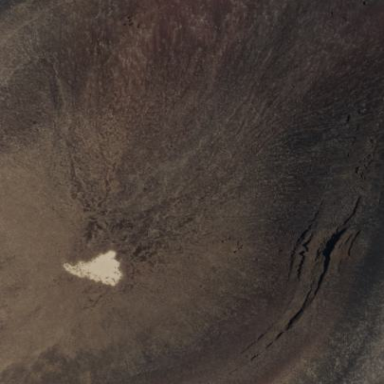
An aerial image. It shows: Natural crater.